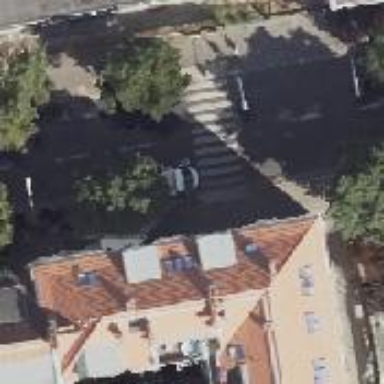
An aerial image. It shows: Bicycle parking on the sidewalk with parking obstacles.